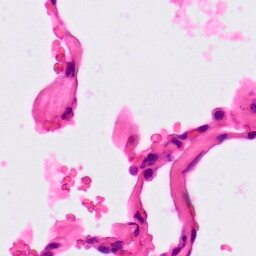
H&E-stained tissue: Lung